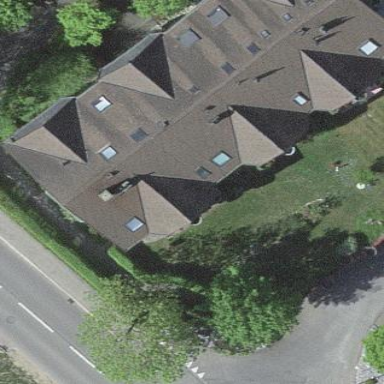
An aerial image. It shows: Gabled roof adorns the apartments building.